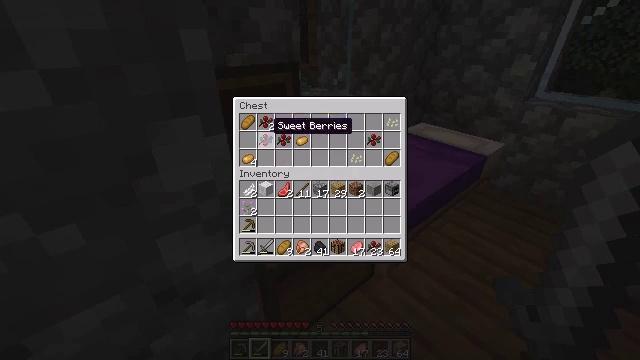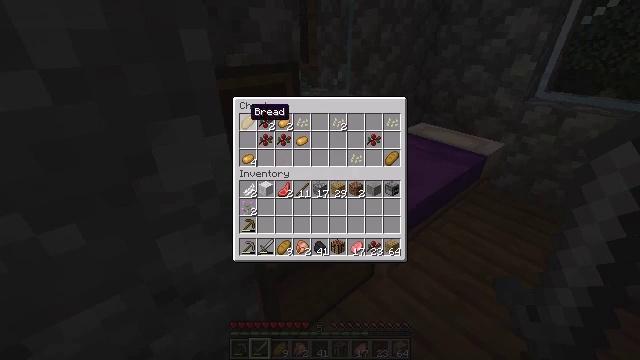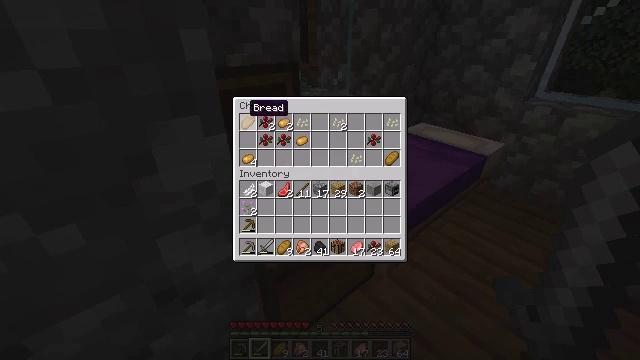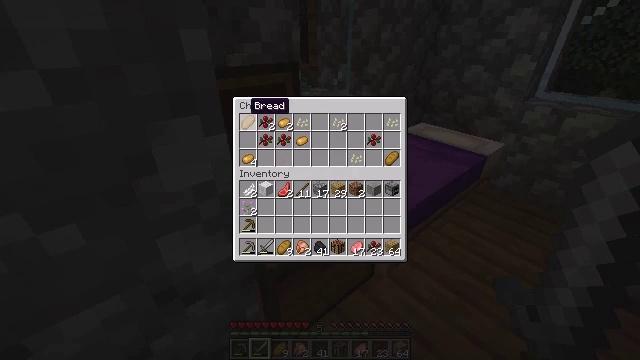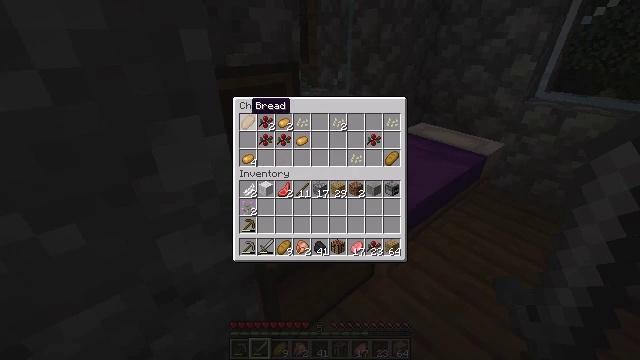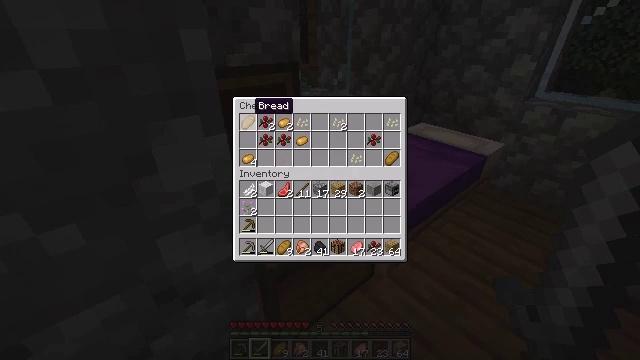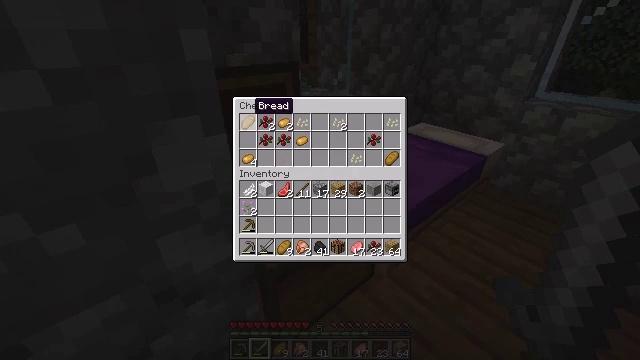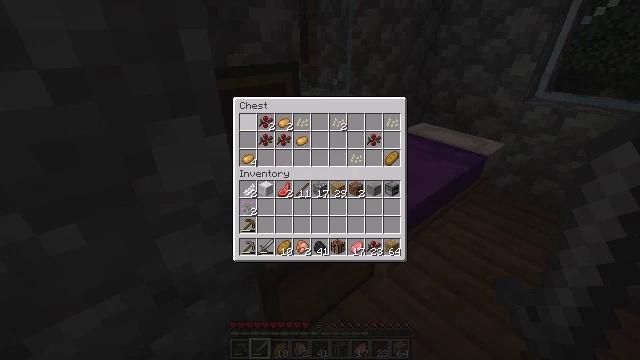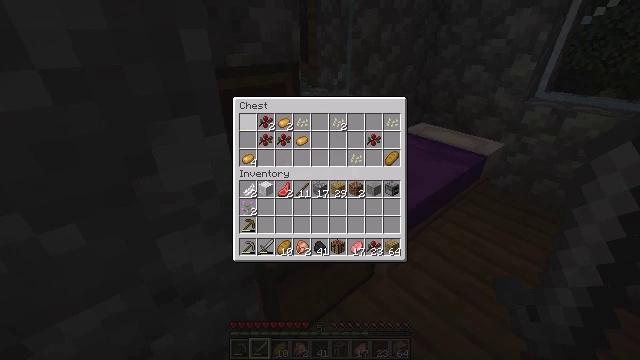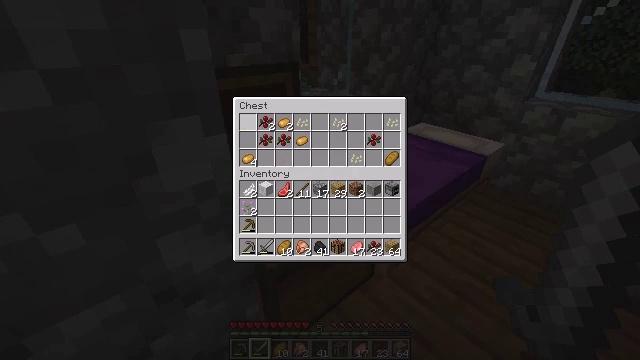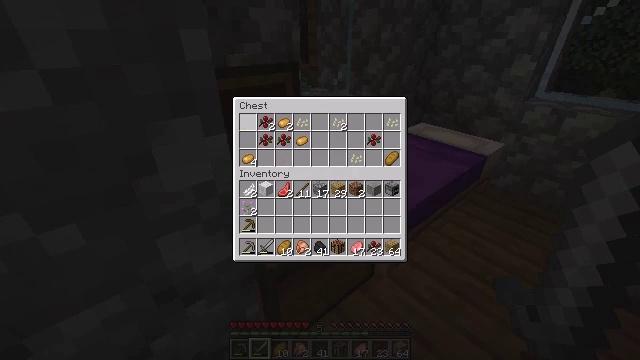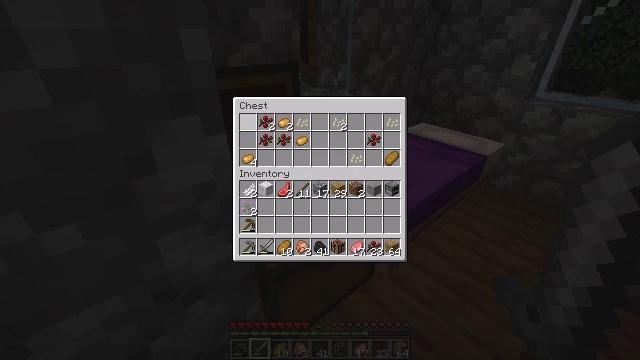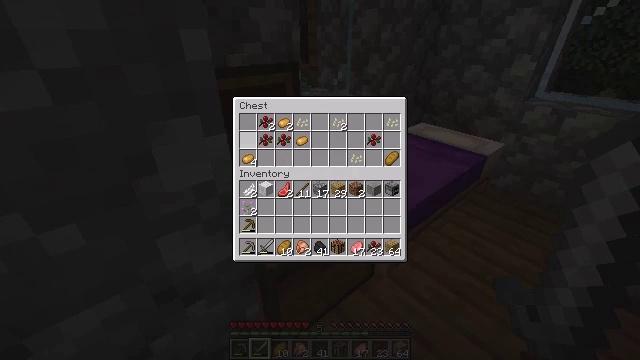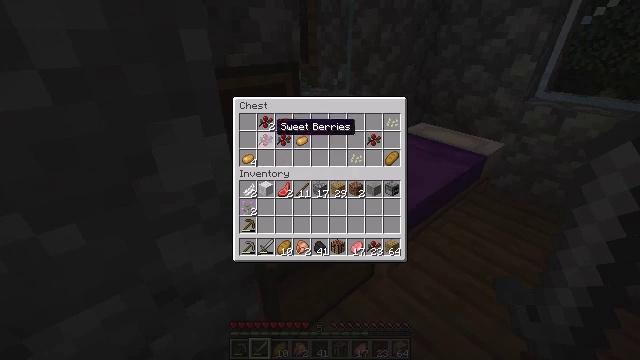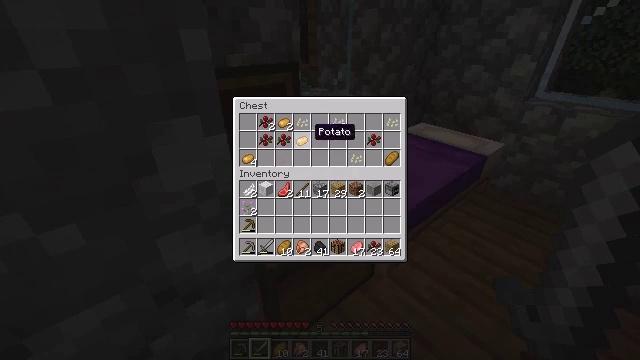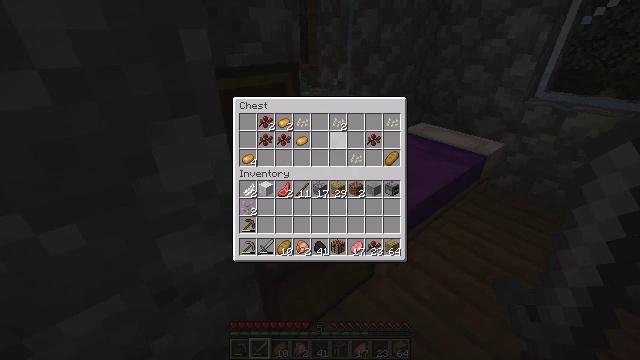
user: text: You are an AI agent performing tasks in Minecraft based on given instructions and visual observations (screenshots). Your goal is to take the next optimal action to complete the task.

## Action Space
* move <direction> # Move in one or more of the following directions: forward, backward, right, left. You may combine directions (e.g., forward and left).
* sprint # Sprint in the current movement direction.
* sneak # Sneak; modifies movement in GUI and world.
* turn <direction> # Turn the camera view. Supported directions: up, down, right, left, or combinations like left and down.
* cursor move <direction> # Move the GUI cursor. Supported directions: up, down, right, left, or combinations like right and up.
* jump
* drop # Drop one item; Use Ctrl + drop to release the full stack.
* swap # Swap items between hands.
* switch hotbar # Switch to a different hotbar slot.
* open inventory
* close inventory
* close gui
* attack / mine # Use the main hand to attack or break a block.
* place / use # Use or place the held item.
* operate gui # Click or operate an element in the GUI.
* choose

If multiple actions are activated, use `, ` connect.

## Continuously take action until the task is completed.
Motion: motion action
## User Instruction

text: Hold left button to gather the purple bed.
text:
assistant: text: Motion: sneak, cursor move left and up
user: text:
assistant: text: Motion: sneak
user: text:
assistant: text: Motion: sneak
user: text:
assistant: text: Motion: sneak
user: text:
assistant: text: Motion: sneak
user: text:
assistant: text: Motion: sneak
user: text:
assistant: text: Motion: sneak, operate gui
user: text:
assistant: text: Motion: sneak, operate gui
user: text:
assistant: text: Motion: sneak, operate gui
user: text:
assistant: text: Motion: sneak
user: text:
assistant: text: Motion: sneak, cursor move down
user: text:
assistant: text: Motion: sneak, cursor move right and down
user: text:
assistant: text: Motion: sneak, cursor move right
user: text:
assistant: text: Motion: sneak, cursor move right
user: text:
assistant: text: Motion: sneak, cursor move right
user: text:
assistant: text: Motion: sneak, cursor move right
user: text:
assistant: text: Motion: sneak
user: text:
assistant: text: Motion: sneak, cursor move right
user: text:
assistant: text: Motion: sneak, cursor move right
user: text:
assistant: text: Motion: sneak, cursor move right
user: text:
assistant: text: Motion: sneak, cursor move right
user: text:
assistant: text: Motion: sneak
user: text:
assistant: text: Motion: sneak
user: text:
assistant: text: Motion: sneak
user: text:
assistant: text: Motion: sneak
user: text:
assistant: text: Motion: sneak
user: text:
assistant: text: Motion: sneak
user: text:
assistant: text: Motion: sneak, operate gui
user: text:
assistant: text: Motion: sneak, operate gui
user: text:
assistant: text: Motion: sneak, operate gui